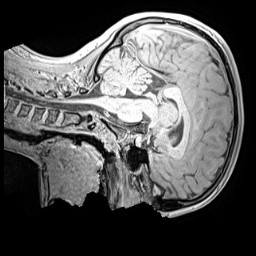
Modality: MP2RAGE
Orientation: sagittal
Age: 11
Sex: female
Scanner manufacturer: siemens
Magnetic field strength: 3 T
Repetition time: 4 s
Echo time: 0.00299 s